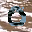
Label: 0